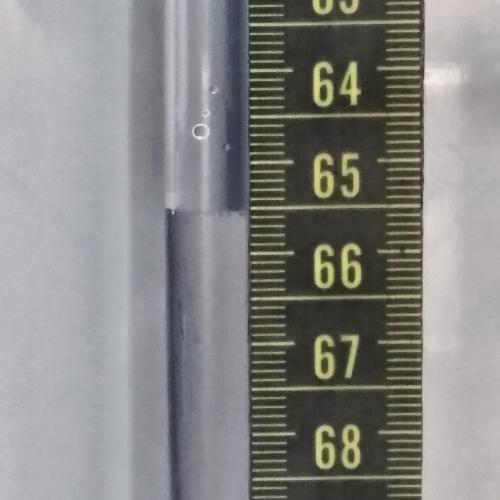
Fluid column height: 65.5 cm